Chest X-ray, AP view. Patient: 53 years old, sex M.
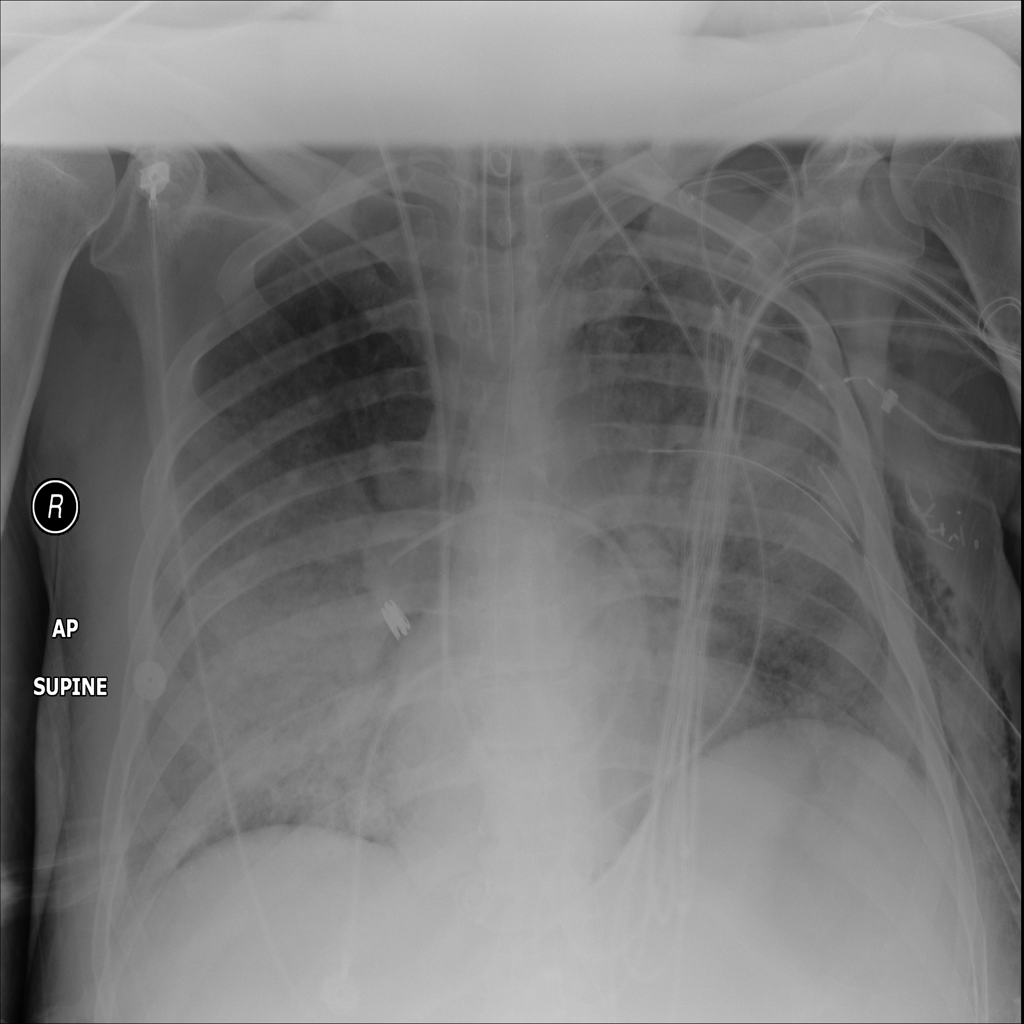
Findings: No Finding